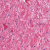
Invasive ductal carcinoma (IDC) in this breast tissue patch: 0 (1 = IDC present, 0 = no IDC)